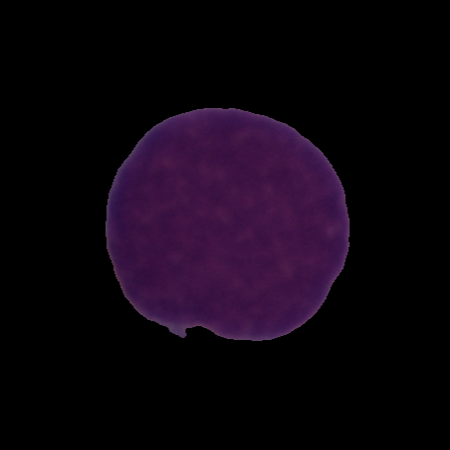
Label: healthy